Aerial crown-view tile of a tropical tree (Barro Colorado Island, Panama), acquired 20241014:
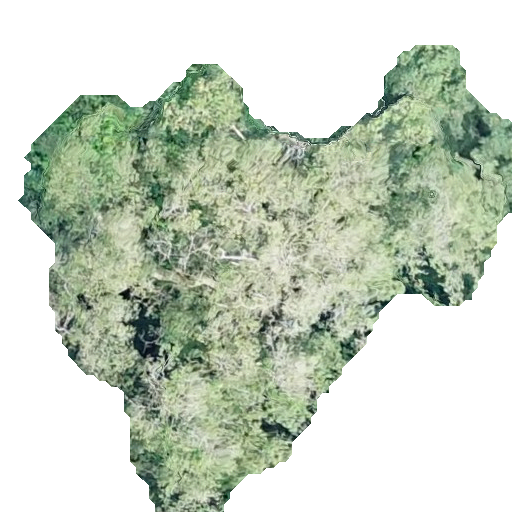
Species: Terminalia oblonga
GBIF accepted scientific name: Terminalia oblonga
Crown area: 214.849 m²